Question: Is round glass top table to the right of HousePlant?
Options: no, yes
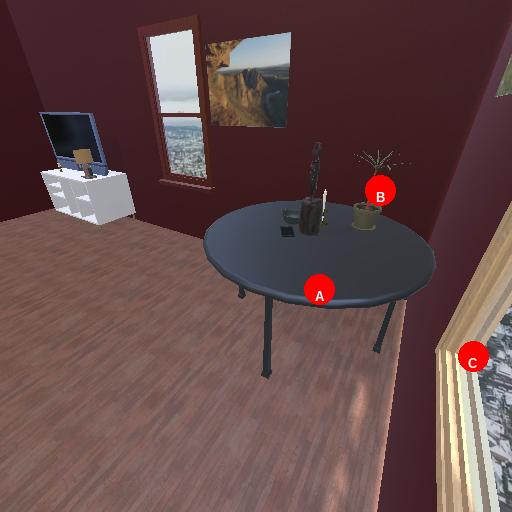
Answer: no